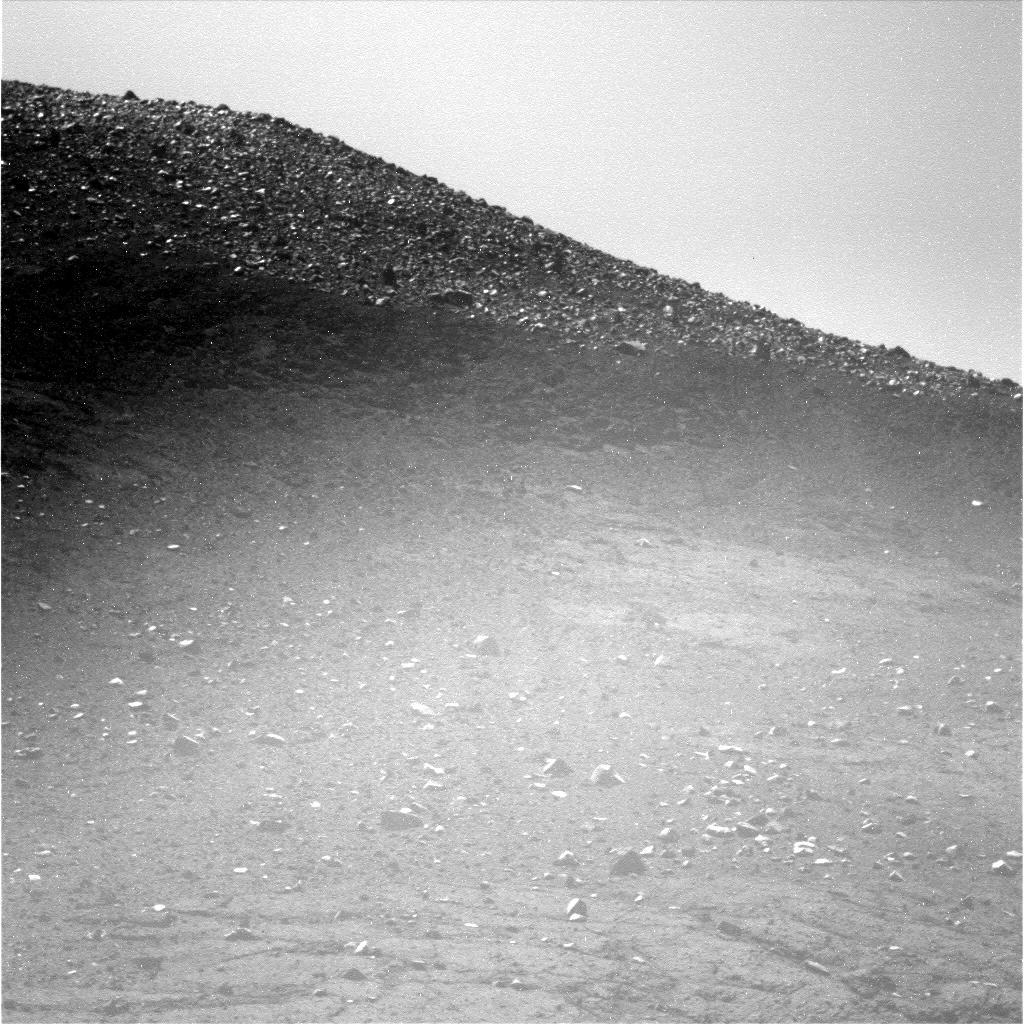
Terrain classes present: Bedrock, Gravel / Sand / Soil, Shadow, Sky / Distant Mountains